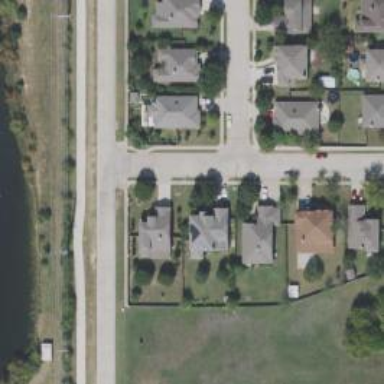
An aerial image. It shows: Residential road.